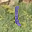
Label: 1